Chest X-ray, AP view. Patient: 58 years old, sex M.
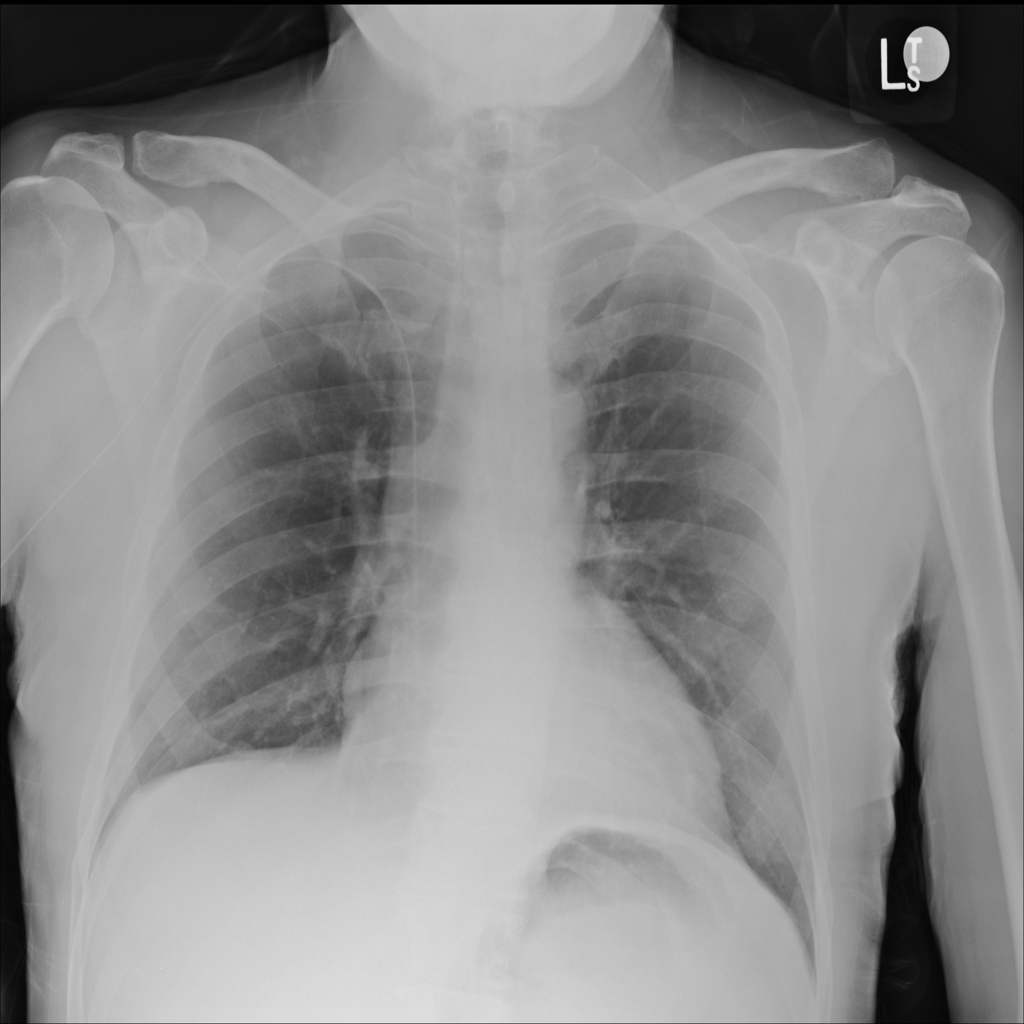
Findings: No Finding